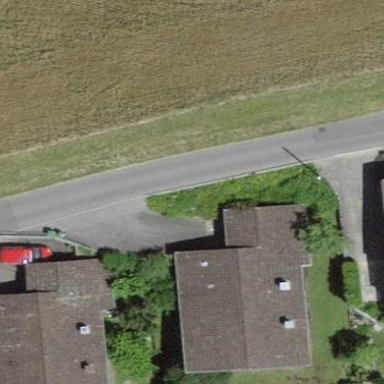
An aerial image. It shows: Residential building.